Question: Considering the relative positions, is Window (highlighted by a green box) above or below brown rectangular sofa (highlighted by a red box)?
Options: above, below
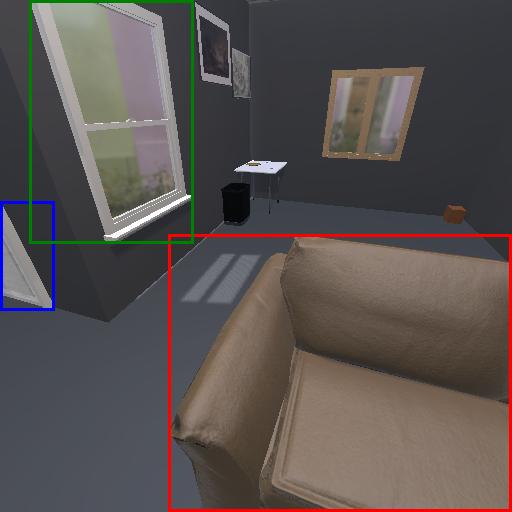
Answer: above